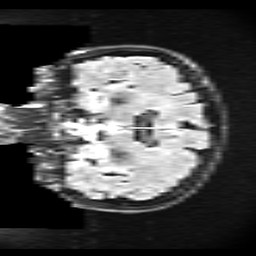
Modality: FLAIR
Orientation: coronal
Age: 36
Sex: female
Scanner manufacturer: ge
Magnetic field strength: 3 T
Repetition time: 11 s
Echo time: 0.1497 s